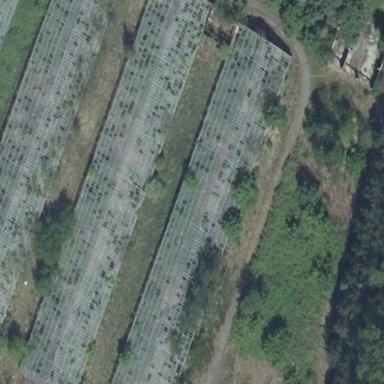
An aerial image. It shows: Greenhouse.